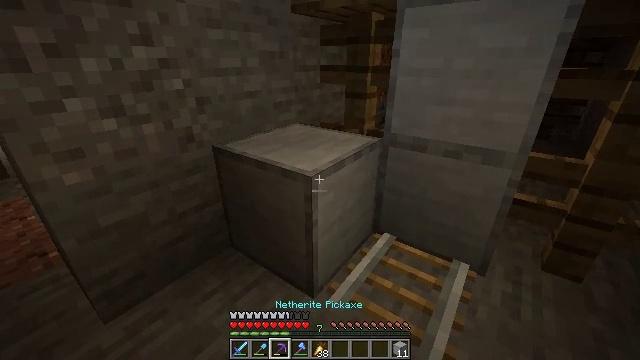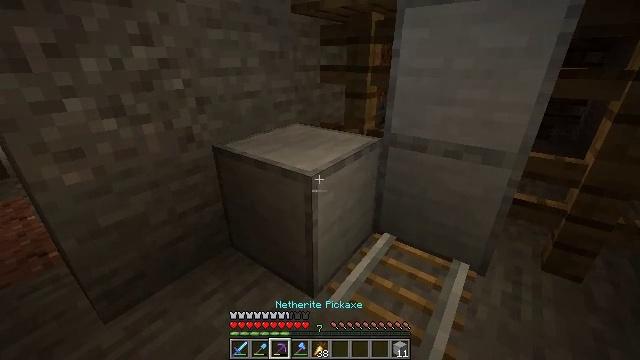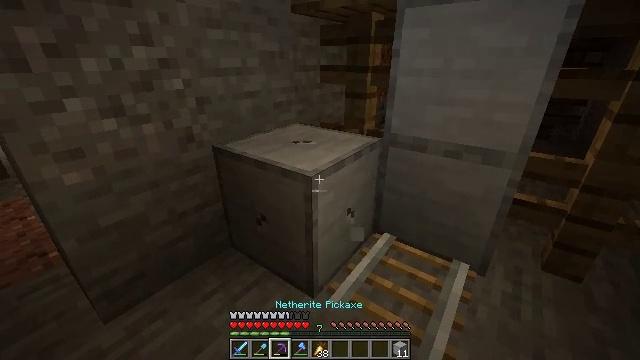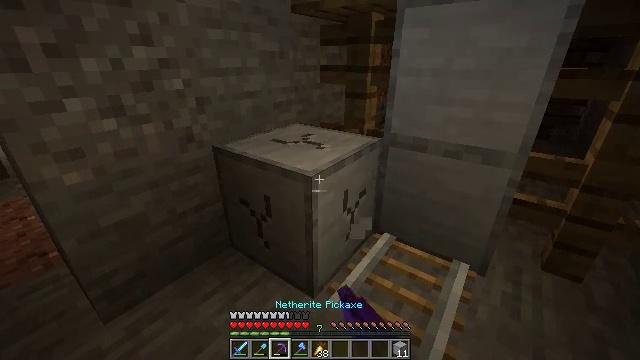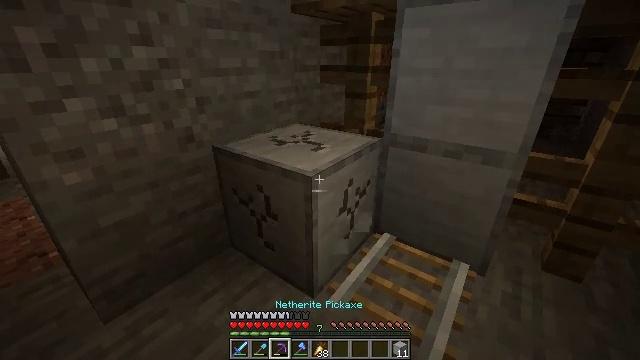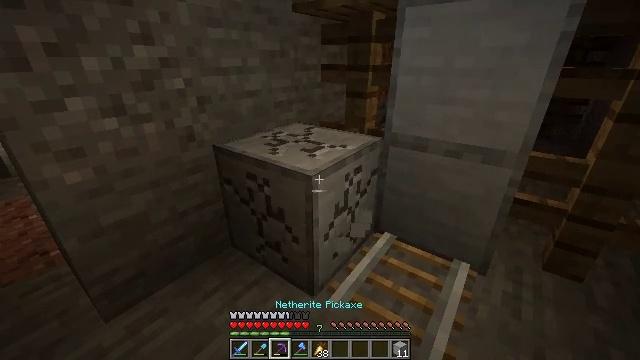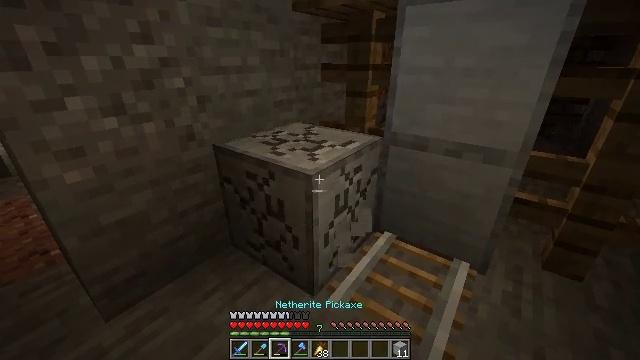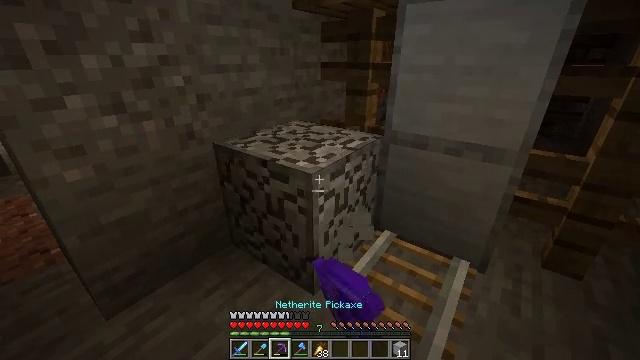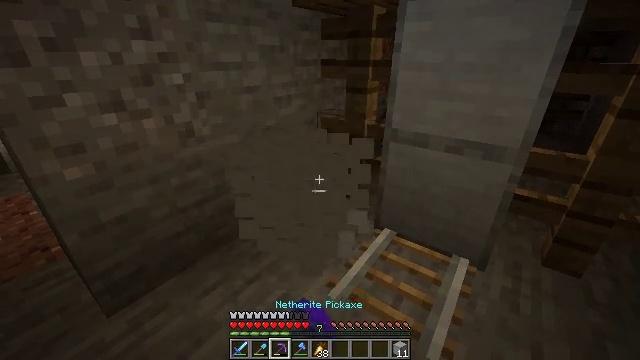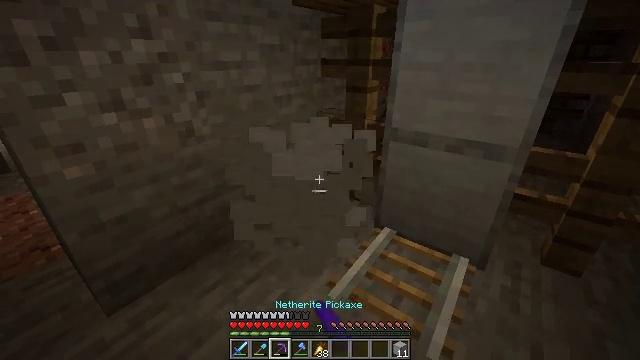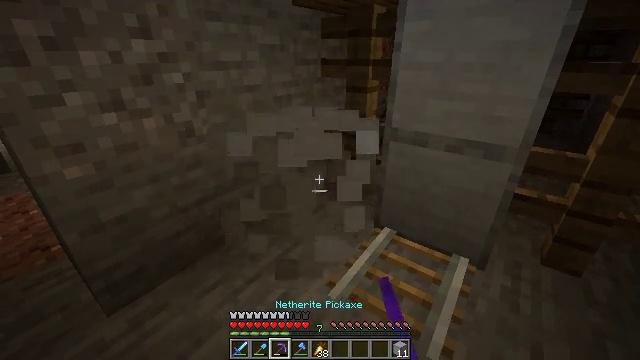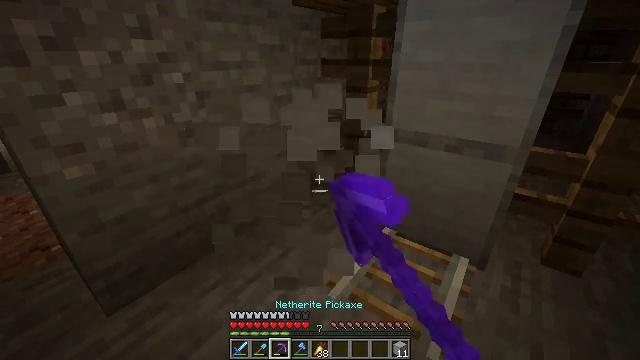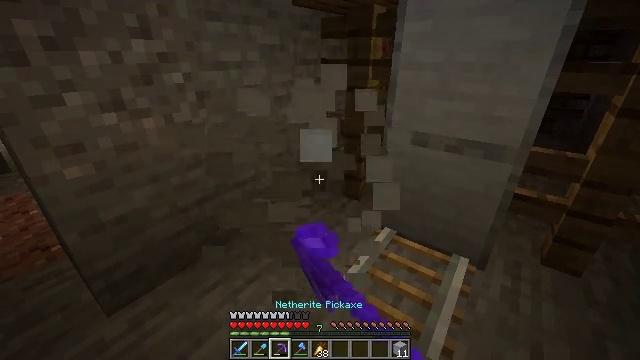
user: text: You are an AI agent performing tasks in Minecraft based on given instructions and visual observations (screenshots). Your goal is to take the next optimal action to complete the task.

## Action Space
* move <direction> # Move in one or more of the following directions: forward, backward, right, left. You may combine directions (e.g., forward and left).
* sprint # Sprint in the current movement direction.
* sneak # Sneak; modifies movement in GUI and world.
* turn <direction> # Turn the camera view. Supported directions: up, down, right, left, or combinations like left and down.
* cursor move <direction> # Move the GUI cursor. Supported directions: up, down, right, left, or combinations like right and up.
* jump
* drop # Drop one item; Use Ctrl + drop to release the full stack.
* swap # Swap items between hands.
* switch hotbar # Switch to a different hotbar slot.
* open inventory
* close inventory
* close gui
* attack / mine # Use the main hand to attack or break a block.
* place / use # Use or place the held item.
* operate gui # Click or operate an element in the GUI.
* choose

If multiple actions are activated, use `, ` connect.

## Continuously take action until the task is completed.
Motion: motion action
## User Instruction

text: Get smooth stone for building.
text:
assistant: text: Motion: no_op
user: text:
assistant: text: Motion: attack / mine
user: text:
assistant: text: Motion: attack / mine
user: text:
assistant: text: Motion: attack / mine
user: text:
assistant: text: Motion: attack / mine
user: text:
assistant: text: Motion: attack / mine
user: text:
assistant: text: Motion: attack / mine
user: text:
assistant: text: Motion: attack / mine
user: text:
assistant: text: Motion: attack / mine
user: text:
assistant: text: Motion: attack / mine
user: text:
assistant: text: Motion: attack / mine
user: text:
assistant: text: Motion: attack / mine
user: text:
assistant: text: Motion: attack / mine